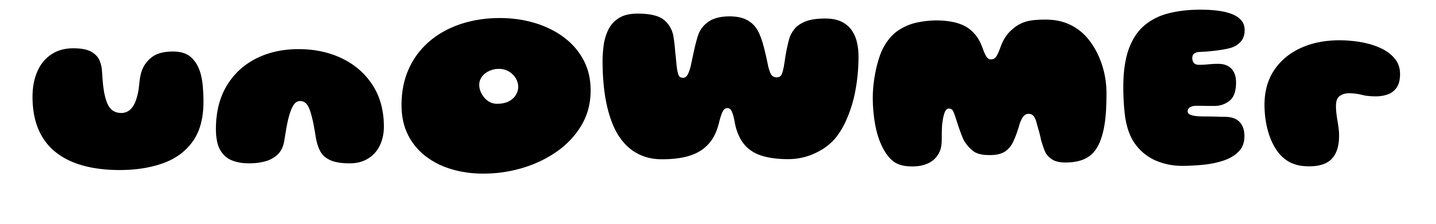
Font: Gluten_Black